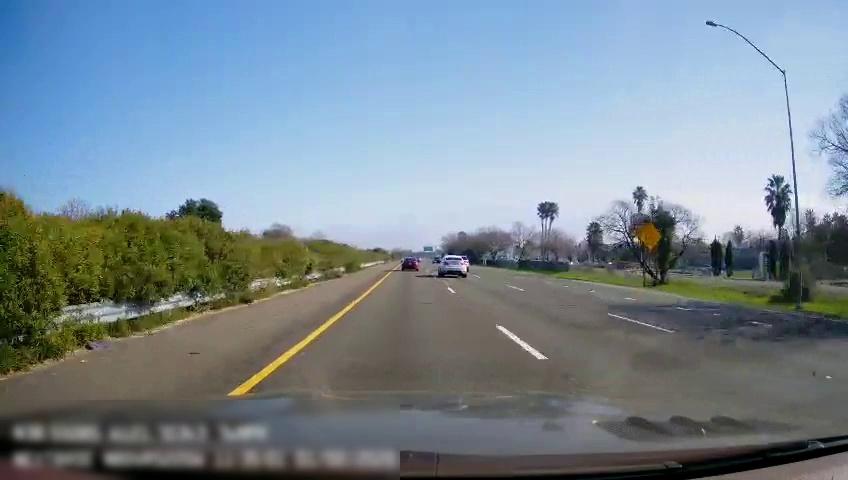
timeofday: Day
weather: Sunny
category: Drivable Space
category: Vehicles | SUV
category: Vehicles | Car
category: Vehicles | SUV
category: Lanes | Current Lane
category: Lanes | Current Lane
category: Lanes | Alternate Lane
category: Lanes | Alternate Lane
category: Traffic | Signs